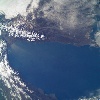
Label: water